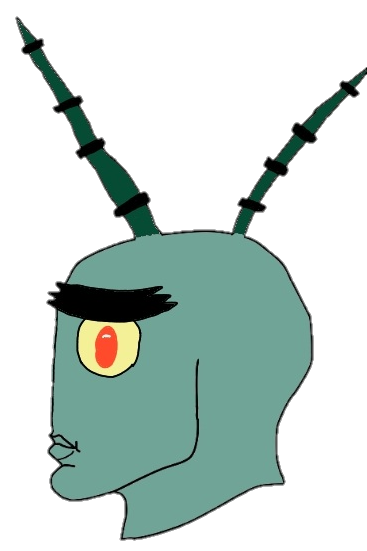
Label: 4_Yes_Chad